Question: I am making a Tetris game and for my GUI I chose to color JButtons to use as my tetris board. I set up a grid of JButtons. I plan to loop through the Tetris grid that is returned from
'''
newGrid = game.gamePlay(oldGrid);
'''
and color each JButton based on the integer in each grid element. The Tetris grid returned is an array of integers, each number representing a color. As of now I have no user interaction, I am just trying to have the basic GUI where the blocks drop straight down.
'''
final JPanel card3 = new JPanel();
// Tetris setup
JButton startGame = new JButton("START GAME");
card3.setLayout(new GridBagLayout());
GridBagConstraints gbc2 = new GridBagConstraints();
gbc.gridx = 0;
gbc.gridy = 0;
gbc.insets = new Insets(2, 2, 2, 2);
card3.add(startGame, gbc2);
gbc.gridy = 1;
startGame.addActionListener(new ActionListener() {
@Override
public void actionPerformed(ActionEvent e) {
card3.remove(0); //remove start button
Game game = new Game();
int[][] oldGrid = null;
int[][] newGrid = null;
boolean firstTime = true;
JButton[][] grid; // tetris grid of buttons
card3.setLayout(new GridLayout(20, 10));
grid = new JButton[20][10];
for (int i = 0; i < 20; i++) {
for (int j = 0; j < 10; j++) {
grid[i][j] = new JButton();
card3.add(grid[i][j]);
}
}
while (true) {
if (firstTime) {
newGrid = game.gamePlay(null);
} else {
newGrid = game.gamePlay(oldGrid);
}
//Coloring Buttons based on grid
oldGrid = newGrid;
firstTime = false;
card3.revalidate();
}
}
});
'''
And here is the code from the Game class
'''
public class Game
{
static Tetris game;
public int[][] gamePlay(int[][] grid) {
if (grid == null) {
game = new Tetris();
System.out.println("first time");
}
else {
game.setGrid(grid);
}
try {
Thread.sleep(1000);
} catch (InterruptedException e) {
// TODO Auto-generated catch block
e.printStackTrace();
}
game.move_Down();
game.print_Game();
return game.getGrid();
}
}
'''
The game.print_Game(); prints the grid to the console window so that I can see textually what is going on. But the card3.revalidate(); does not seem to be working because the GUI suspends when the printing begins. If I move the revalidate before the while loop and then comment out the while loop, the GUI outputs:

which is what I want. But in order to color the buttons a certain color, I need to do the revalidating in the while loop as the grid changes.
Any suggestions?
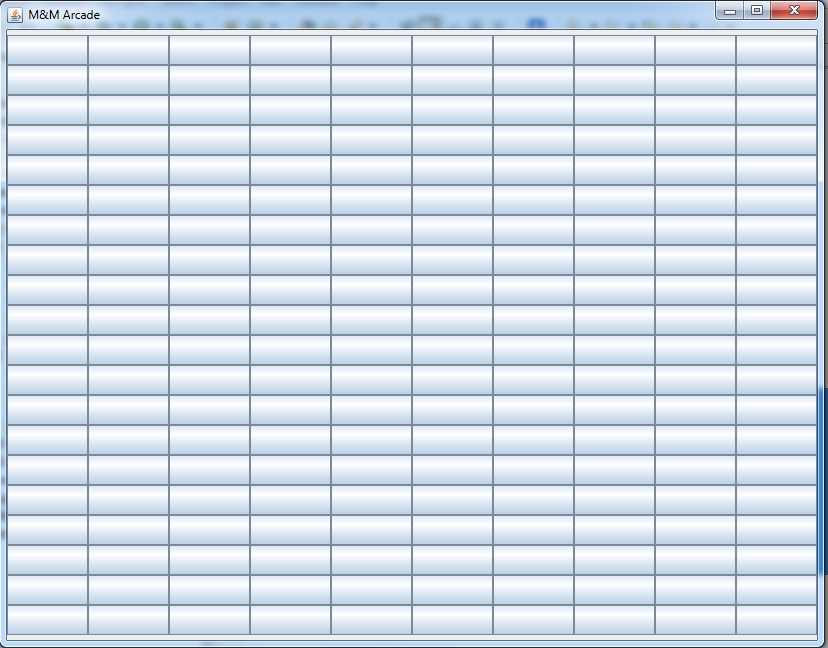
Answer: 1. use GridLayout (simpler LayoutManager) instead of GridBagLayout
2. use Swing Timer instead of Runnable#Thread
3. while (true) { is endless loop
4. Thread.sleep(1000); can to freeze Swing GUI untill sleep ended, endless loop with Thread.sleep can caused unresponsible application
5. can't see there JButton.setBackground(somecolor)
6. use KeyBindings (add to the to JButtons container) for rotations